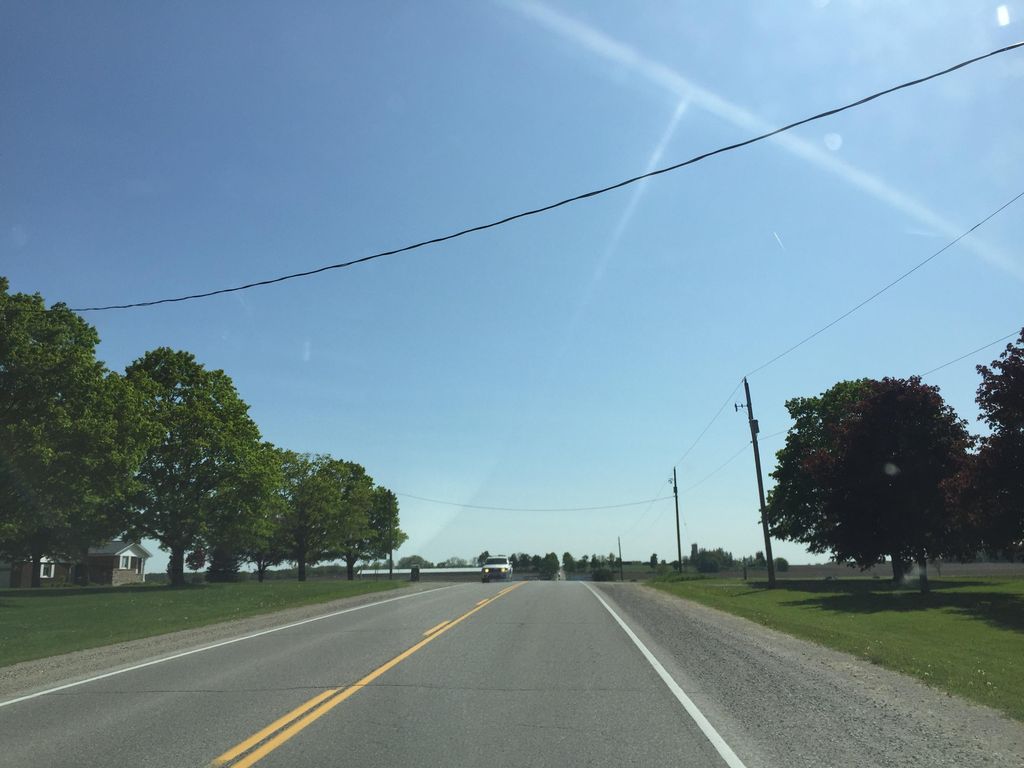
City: kitchener-waterloo